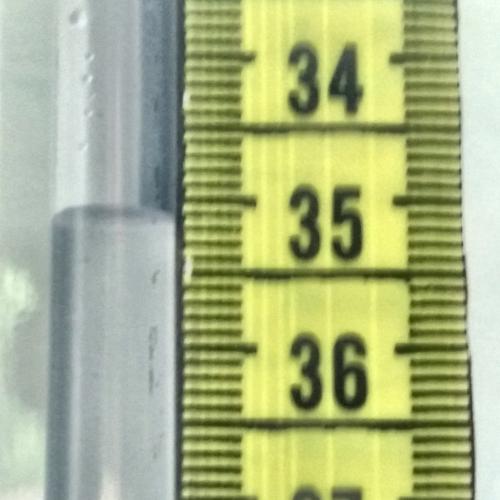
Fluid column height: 35.1 cm